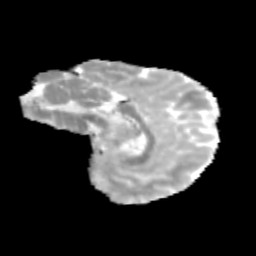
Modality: MD
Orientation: sagittal
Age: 11
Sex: male
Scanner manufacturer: siemens
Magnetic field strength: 3 T
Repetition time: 3.8 s
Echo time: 0.07 s